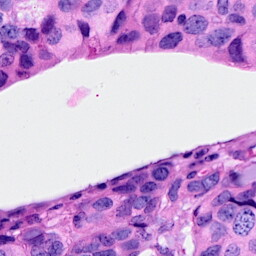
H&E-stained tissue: Breast